Question: I've a radtree with nodes in it in which some of the nodes have an image along with the text. Now, when they're rendered, the nodes get aligned from the start of the content. I want the text part of the nodes to be aligned. Please find the attached image for more clarification.
I tried adding a css class and a content css class. But I think the properties I mentioned are overridden.
Any help would be appreciated.
Thanks.
Noel

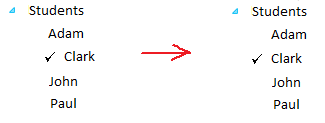
Answer: Got this from Telerik support:
You can use the following css class selector to position the image before the text and keep its current position:
'''
<style>
div.RadTreeView .rtImg
{
margin-left: -16px;
}
</style>
'''